Question: For a project that I'm developing for use on Android tablets, I have to create moving visual sine-wave gratings. Here is an example of such:

(These are stationary analogues of course.)
I need to be able to modify parameters such as speed, orientation, contrast and spatial frequency. Being able to use different types of gratings as opposed to just linear ones would be a plus (eg. a circular ripple effect).
Could someone offer a suggestion of how I would implement this in Android? Thanks.
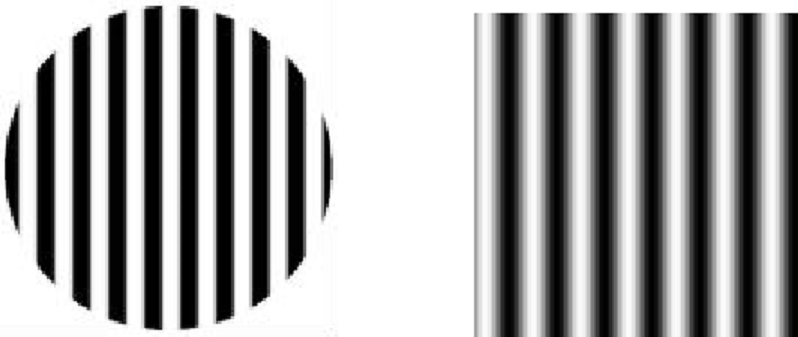
Answer: You first need to map the sine function from '[-1,1]' to '[0,1]' to match the color value range. Then in OpenGL (OpenGL ES), create a plane that represents one single cycle of the sine wave. That is, for this plane the color goes from black to white then black (or white black white). Notice that you need to tile this plane horizontally (perpendicular to the strips), so you need to adjust the proportion of the gradient accordingly.
For painting the colors, you have your moved sine function, and you can simply map '[0,1]' to the RGB 3-tuple '(255,255,255)', where you multiply your sine value 'i' with the tuple and get '(255*i, 255*i, 255*i)' as your color. When 'i=1' you get pure white, and 'i=0' for pure black.
If you want to set contrast such that you get a wide band of pure white, you need to scale your sine function on the 'y' axis, and apply a '[0,1]' bound to the function, such that all sine values bigger than '1' will be forced to '1' by a ceiling, and the same is true for '0'.
For spatial frequency you just need to define the width of that plane.
For speed you define the animation speed of that plane.
Besides using Android OpenGL ES (the above suggestion), I don't think you can get that much flexibility with the built-in features of Android SDK. Also, the ripple grating is much harder than the linear ones. Right now the easy way I can think of is to paint a ball and have an orthographic camera looking from top.
On the other hand if you don't mind pixelation then you can simply make a 'Drawable' and do scaling and animation on that. Also the new Android Lollipop now supports vector images as 'Drawable's so you can also check that out.